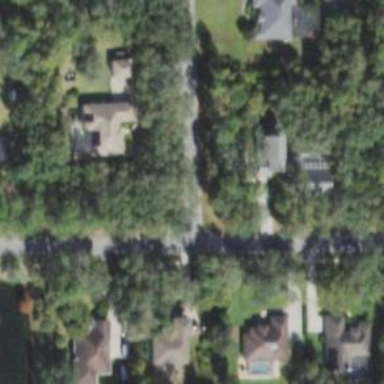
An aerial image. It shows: Residential road with sidewalk on the left side.